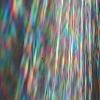
Label: sunburn